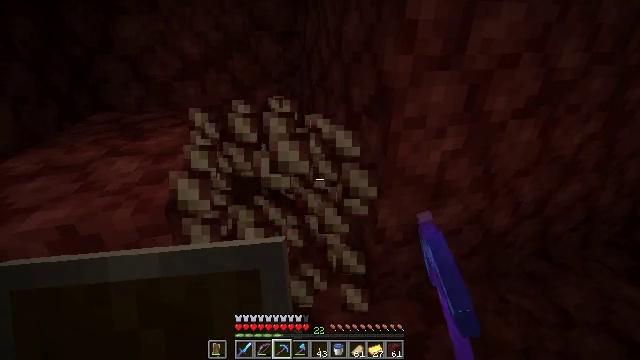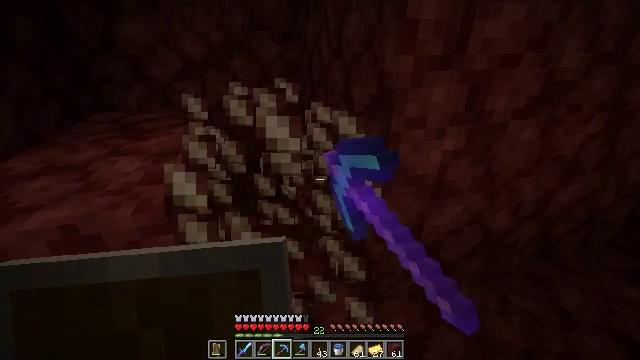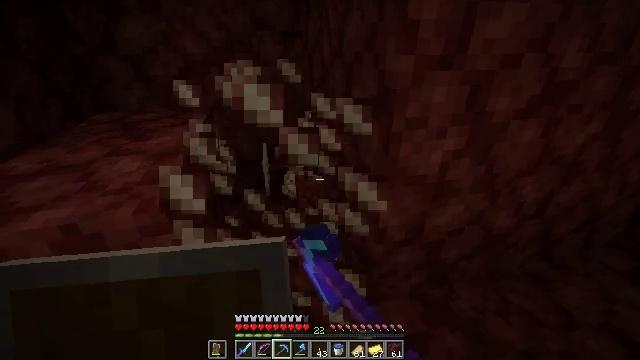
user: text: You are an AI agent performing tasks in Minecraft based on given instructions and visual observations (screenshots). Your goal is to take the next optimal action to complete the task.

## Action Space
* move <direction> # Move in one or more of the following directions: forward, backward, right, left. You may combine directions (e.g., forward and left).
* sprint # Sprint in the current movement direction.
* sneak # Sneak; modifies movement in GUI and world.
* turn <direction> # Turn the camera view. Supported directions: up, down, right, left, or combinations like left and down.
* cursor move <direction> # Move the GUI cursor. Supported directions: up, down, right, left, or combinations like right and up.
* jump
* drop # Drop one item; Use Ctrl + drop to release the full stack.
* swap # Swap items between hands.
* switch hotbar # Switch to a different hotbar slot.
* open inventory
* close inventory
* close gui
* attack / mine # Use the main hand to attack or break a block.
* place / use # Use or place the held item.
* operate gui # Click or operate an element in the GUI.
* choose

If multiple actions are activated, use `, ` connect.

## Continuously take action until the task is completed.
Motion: motion action
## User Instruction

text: Break the nether quartz ore block.
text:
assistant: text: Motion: attack / mine
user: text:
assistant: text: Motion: attack / mine
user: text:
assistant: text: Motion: attack / mine